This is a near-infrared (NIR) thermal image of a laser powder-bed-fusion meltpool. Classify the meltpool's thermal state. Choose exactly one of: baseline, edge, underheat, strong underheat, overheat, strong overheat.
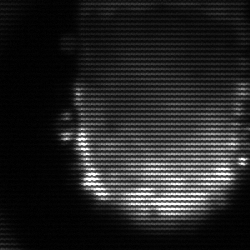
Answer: baseline